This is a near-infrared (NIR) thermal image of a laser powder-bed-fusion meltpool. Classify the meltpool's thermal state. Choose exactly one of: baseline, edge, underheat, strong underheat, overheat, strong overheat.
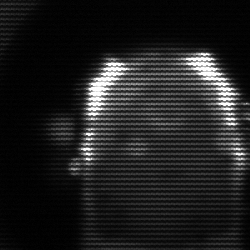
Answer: baseline